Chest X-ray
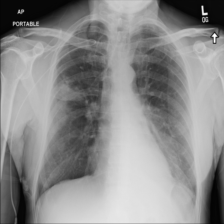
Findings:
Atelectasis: negative
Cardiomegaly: negative
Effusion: negative
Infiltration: negative
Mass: positive
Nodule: negative
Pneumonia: negative
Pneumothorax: negative
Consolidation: negative
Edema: negative
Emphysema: negative
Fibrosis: negative
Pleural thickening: positive
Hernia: negative